Field crop: maize
Growth stage: 2
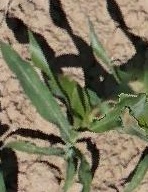
Species: maize